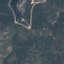
Label: HerbaceousVegetation